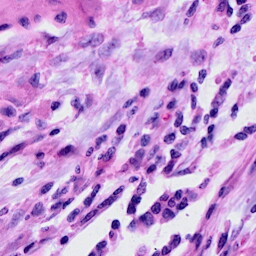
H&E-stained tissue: Cervix